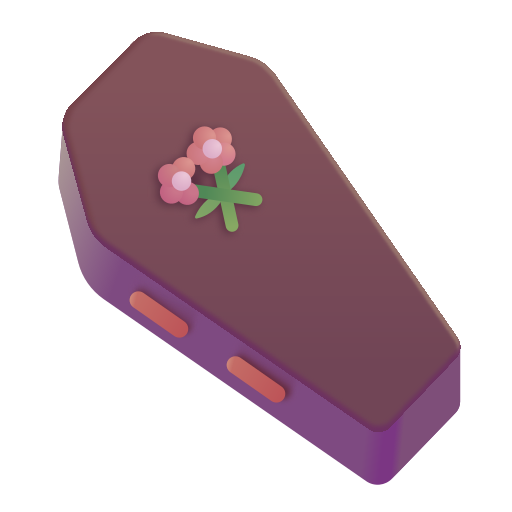
coffin color